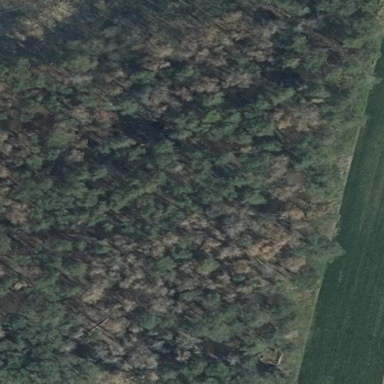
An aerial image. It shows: Forest area.